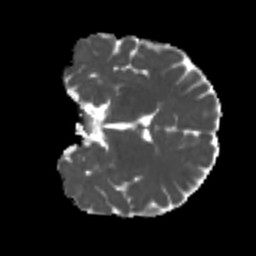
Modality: MD
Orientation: coronal
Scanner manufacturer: siemens
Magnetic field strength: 3 T
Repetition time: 4 s
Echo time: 0.0594 s